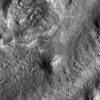
Atmospheric dust classification: not_dusty